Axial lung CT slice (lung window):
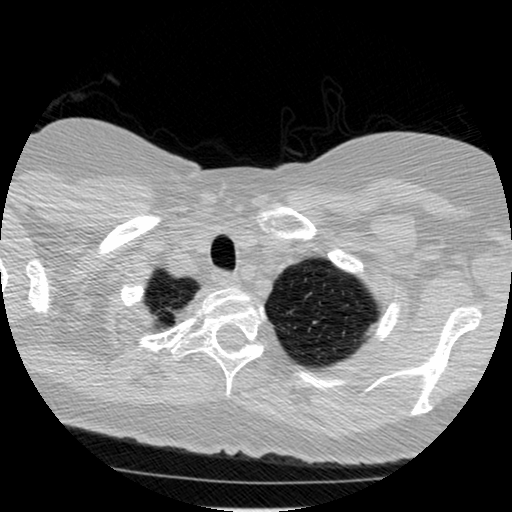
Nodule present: no